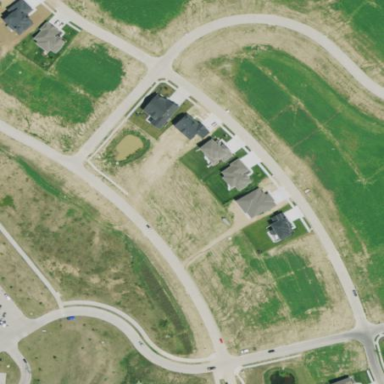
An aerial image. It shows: Single-family residential area.